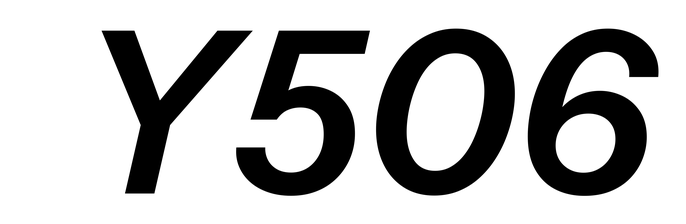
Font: InstrumentSans-Italic_SemiBold_Italic